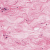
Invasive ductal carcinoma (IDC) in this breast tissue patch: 0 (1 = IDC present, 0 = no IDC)